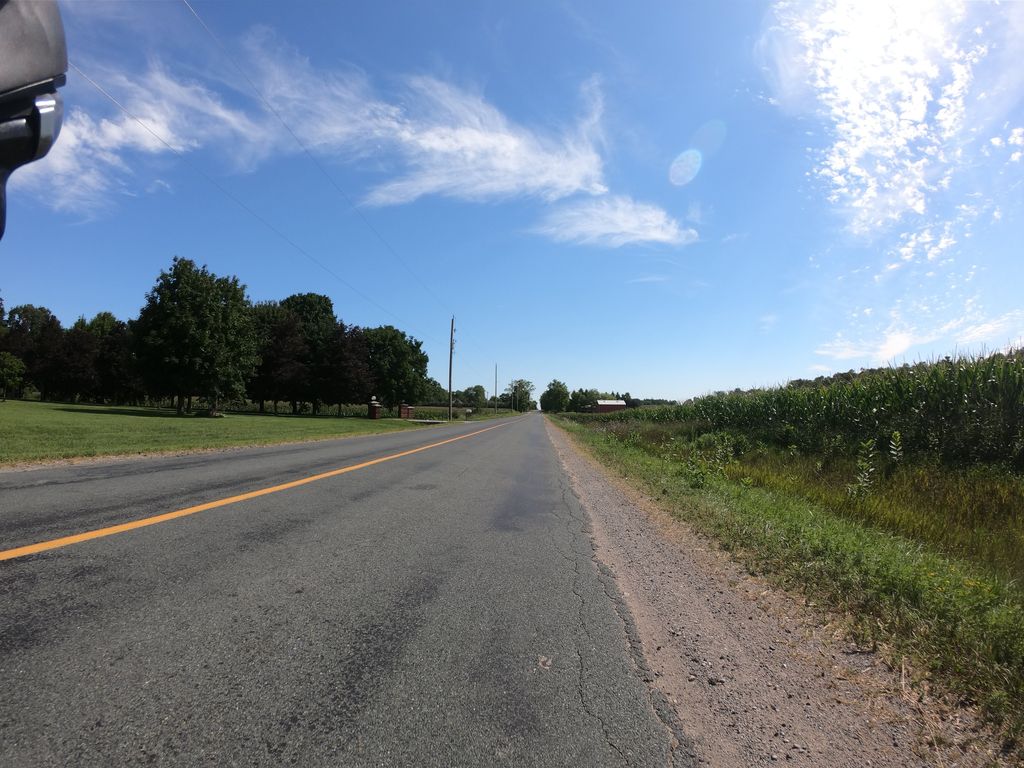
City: kitchener-waterloo